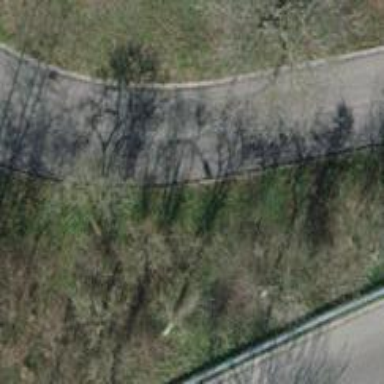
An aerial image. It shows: Tertiary_link road with asphalt surface.